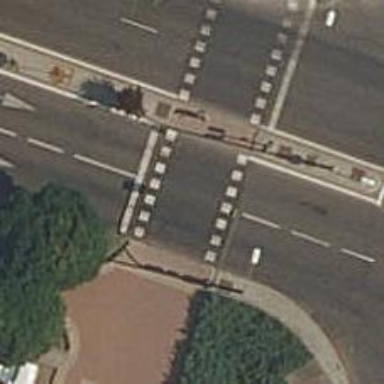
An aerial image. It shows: Road crossing with traffic signals.